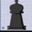
Piece: bK